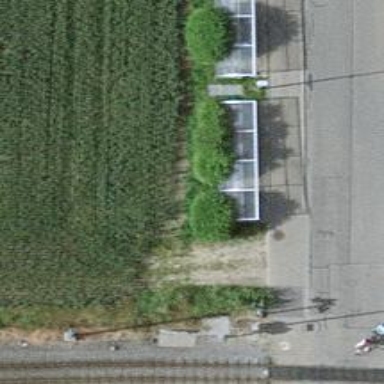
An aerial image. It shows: Floor bicycle parking area.